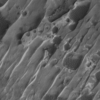
Label: not_dusty